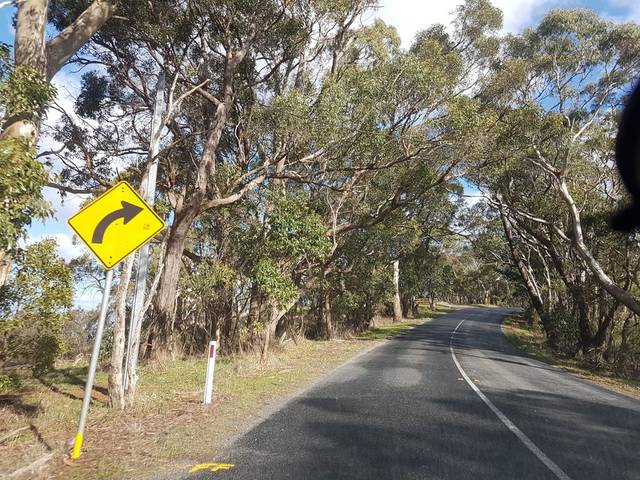
Region: Australia
Coordinates: -35.045, 138.7